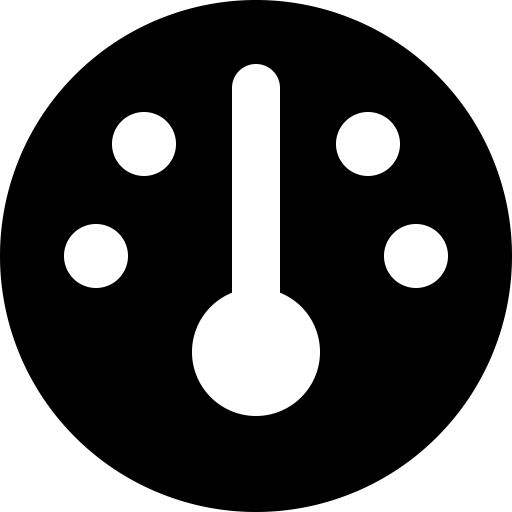
Tags: icon, FontAwesome, fa-icon, solid, gauge